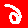
Digit: 2